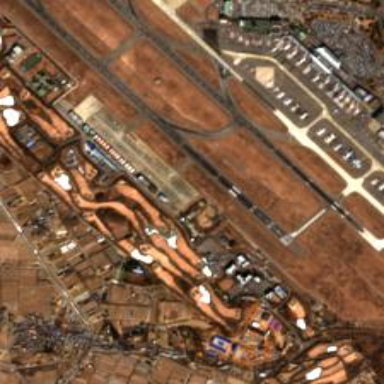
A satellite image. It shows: Apron at the airport.